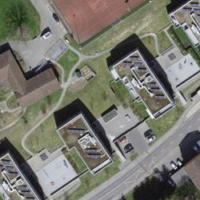
EUNIS habitat code: 53
Species observed at this site:
Plantago lanceolata